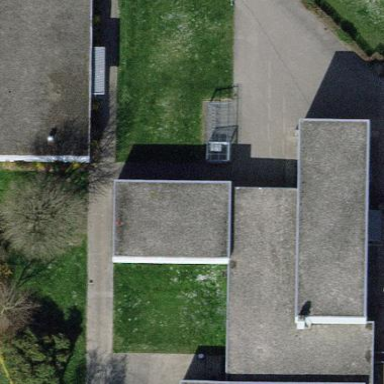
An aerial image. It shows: School building.